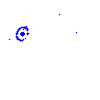
Particle: kaon